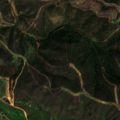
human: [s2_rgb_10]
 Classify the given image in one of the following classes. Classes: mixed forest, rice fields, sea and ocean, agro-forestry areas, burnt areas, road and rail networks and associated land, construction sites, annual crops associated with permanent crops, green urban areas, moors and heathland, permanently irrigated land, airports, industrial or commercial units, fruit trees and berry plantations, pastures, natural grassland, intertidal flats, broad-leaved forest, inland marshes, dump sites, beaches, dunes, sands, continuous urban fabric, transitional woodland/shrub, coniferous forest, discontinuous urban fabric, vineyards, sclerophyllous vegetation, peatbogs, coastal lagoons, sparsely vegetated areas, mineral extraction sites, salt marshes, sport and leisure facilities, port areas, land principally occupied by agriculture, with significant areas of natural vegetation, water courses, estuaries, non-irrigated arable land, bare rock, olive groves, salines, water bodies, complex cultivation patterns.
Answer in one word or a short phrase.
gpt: non-irrigated arable land, coniferous forest, sclerophyllous vegetation, transitional woodland/shrub